Interaction volume radius: 5 \u00c5
Interaction volume height: 10 \u00c5
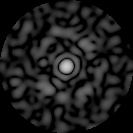
Disorder parameter: 0.8775